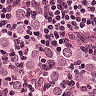
Metastatic tissue present: yes